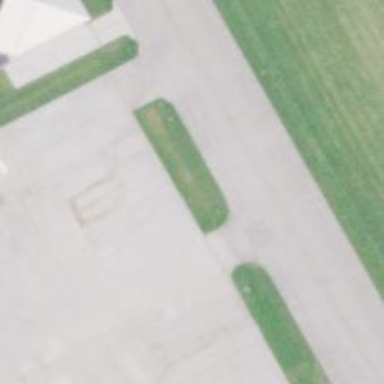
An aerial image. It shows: Image of taxiway at airport.